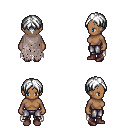
a pixel art fantasy rpg character, female body template, human, dark skin, gray tattered cape, metal pants, white parted hairstyle, maroon shoes, four views (front, back, left, right), 2x2 character sprite sheet, small pixel art, hard edges, no anti-aliasing